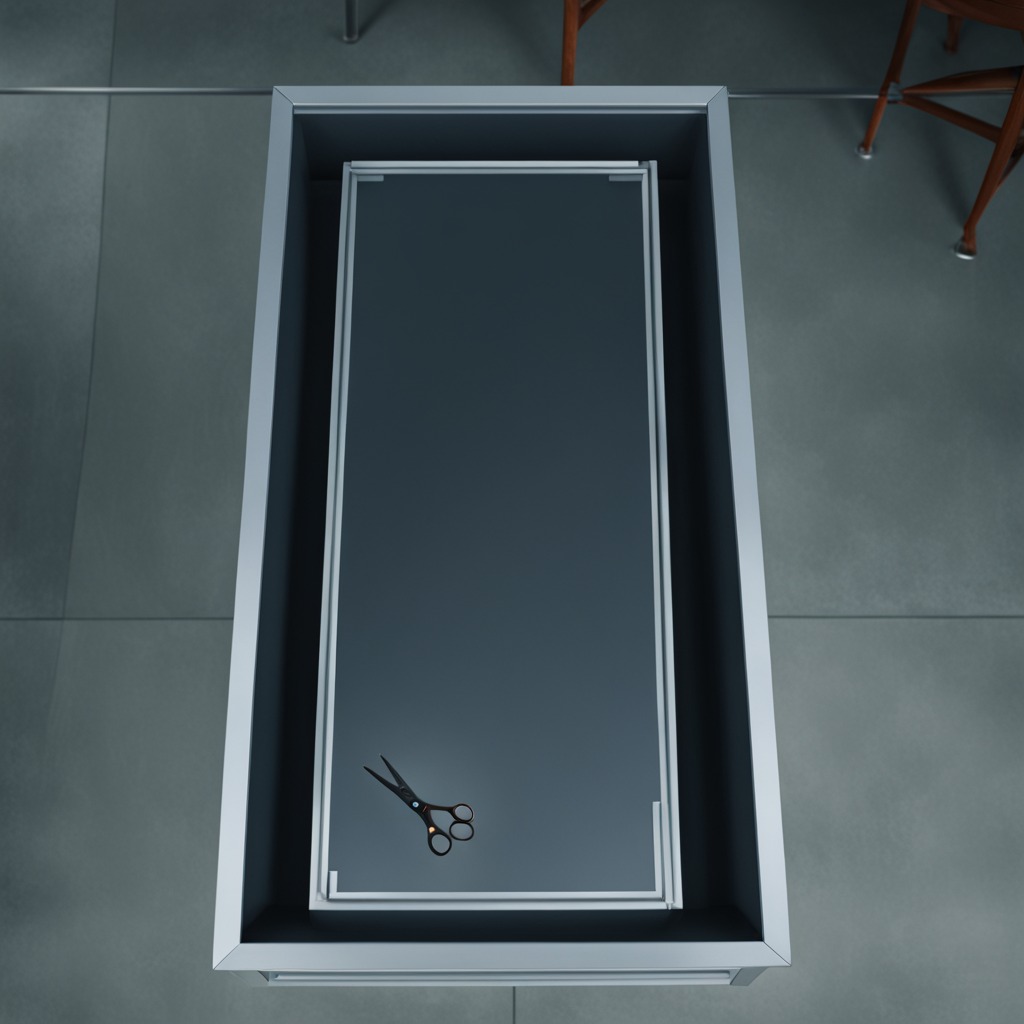
A scissor lies on the toolbox surface in an airplane hangar workshop.